七年级 · 算术
(本小题 8.0 分)

某电器商店对某款微波炉进行促销活动(如图).已知促销第一天卖出 10 台, 其销售额为 61000 元, 若活动期间此款微波炉总共卖出 50 台, 求该电器商店此次活动期间这款微波炉的总销售额.

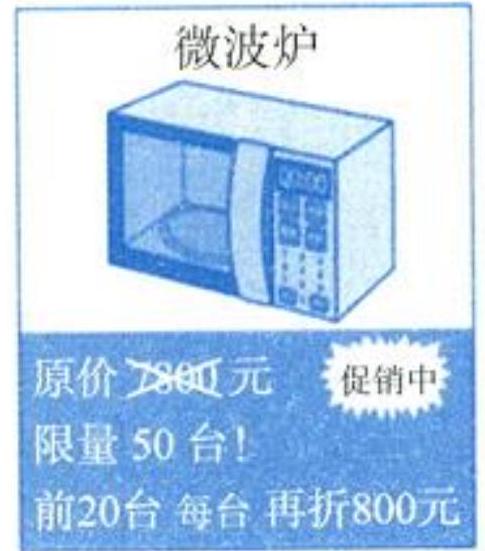
答案: 1000 \div 10+800=6900$ (元), $20 \times 6100+30 \times 6900=329000$ (元). 所以此次活动期间这款微波炉的总销售额为 329000 元.